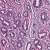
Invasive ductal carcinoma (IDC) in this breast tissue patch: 1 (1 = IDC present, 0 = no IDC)